Question: I'm trying to do a simple operation using assembler. 0.01+0.02 using manual input and program input. At the end of the program I predict the same correct result, but I have an inexact result.
You can manually change variable 'tmph' and 'tmpa' to make sure it is a problem(try 1 and 2 , 0.1 and 0.2, 0.01 and 0.02, etc)
the result is always strange.
I know that it is a simple operation, but why the result is differ slightly from what is expected? How do I fix this problem?
My program is as follows:
'''
model small
.stack 100h
.386
.data
STRING_TAB DB ' -----> $'
tmph dd 0.01
tmpa dd 0.02
.code
start:
mov ax, @data ;zanosim oblast' s dannymi
mov ds, ax ;v rabochuiu zonu DS
finit
;fstp st(1) ; Udaliaem st1
org 100h
mov ax,2
int 10H ;ustanovka videorezhima 80x25
call infloat ;enter 0.01
call infloat ;enter 0.02
fadd
call outfloat ;compare
lea dx,STRING_TAB
mov ah,09h
int 21h
fld tmph
fld tmpa
fadd
call outfloat ;compare
;i want to see 0.3 - 0.3
mov ah, 4ch ;peredaiom v ah kod preryvania dlia vykhoda iz programmy
int 21h ;preryvaenie
infloat proc near
push ax ;sokhranenie registra ax
push dx ;registra dx
push si ;registra si
;Formiruem stek, chtoby khranit' desiatku i eshchio kakuiu-nibud' tsifru.
push bp ;registra bp
mov bp, sp ;pomeshchaem v bp ukazatel' steka
push 10 ;zanosim v stek 10
push 0 ;zanosim v stek 0
xor si, si ; V SI khranitsia znak.
; Nachniom nakaplivat' chislo. Snachala eto nol'.
fldz
mov ah, 01h ;Vvodim pervyi simvol
int 21h ;cherez pervuiu funktsiiu 21go preryvaniia
cmp al, '-' ;sravnivaem vvedionnoe znachenie s simvolom "-"
jne short @if1 ;esli "-" to zapominaem, esli net to proveriaem sleduiushchie usloviia
inc si ;zapomiinaem minus v registre si
@if0:
mov ah, 01h ;Vvodim simvol
int 21h ;cherez pervuiu funktsiiu 21go preryvaniia
@if1:
cmp al, '.' ;Esli vvedena tochka, to
je short @if2 ;formiruem drobnuiu chast'
cmp al, 39h ;proveriaem
ja short @if5 ;chto vvodim chisla,
sub al, 30h ;i v sluchae esli vvodiatsia ne chisla,
jb short @if5 ;to perekhodim po metke zavershaiushchei vvod
;sokhranim eio vo vremennoi iacheike i dopishem
; k tekushchemu rezul'tatu sprava,
mov [bp - 4], al ;peremestim vvedionnoe chislo v pamiat'
fimul word ptr [bp - 2] ;domnozhim verkh steka na 10
fiadd word ptr [bp - 4] ;dobavim k verkhu steka vvedionnoe chislo
jmp short @if0 ;povtoriaem
@if2: ;metka vychisleniia drobnoi chasti
fld1 ;dobavliaiu v verkh steka edinitsu
@if3:
mov ah, 01h ;prinimaem
int 21h ;simvol
cmp al, 39h ;proveriaem
ja short @if4 ;chto vvodim chisla,
sub al, 30h ;i v sluchae esli vvodiatsia ne chisla,
jb short @if4 ; to perekhodim po metke zavershaiushchei vvod
mov [bp - 4], al ;inache sokhraniaem eio vo vremennoi iacheike,
fidiv word ptr [bp - 2] ;poluchaem ocherednuiu otritsatel'nuiu stepen' desiatki,
fld st(0) ;zapisyvaem eio v stek
fimul word ptr [bp - 4] ;pomnozhaem na vvedionnuiu tsifru, tem samym poluchaia eio na nuzhnom meste
faddp st(2), st ;i dobavliaem k rezul'tatu.
jmp short @if3 ;povtoriaem
@if4:
fstp st(0) ;na vershine steka polucheno vvedionnoe chislo.
@if5:
mov ah, 02h ;vyvod na ekran
mov dl, 0Dh ;perevod karetki
int 21h
test si, si ;proveriaem nalichie znaka
jz short @if6 ;esli flag ne nol'
fchs ;to meniaem v steke znak
@if6: leave
pop si ;vosstanavlivaem registr si
pop dx ;vosstanavlivaem registr dx
pop ax ;vosstanavlivaem registr ax
ret
infloat endp
outfloat proc near
push ax ;sokhraniaem registr akh
push cx ;registr cx
push dx ;registr dx
push bp ;registr bp
mov bp, sp ;pomeshchaem v bp ukazatel' steka
push 10 ;zanosim v stek 10
push 0 ;zanosim v stek 0
ftst ;Proveriaem chislo na znak, i esli ono otritsatel'noe
fstsw ax ;sokhraniaem flagi
sahf ;pomeshchaet znachenie registra ah v mladshii bait flagovogo registra.
jnc @of1 ;proveriaem otritsanie
mov ah, 02h ;vyvodim
mov dl, '-' ;minus
int 21h
fchs ;beriom modul' chisla
@of1:
fld1
fld st(1)
fprem ;Ostatok ot deleniia v vershine steka
fsub st(2), st ;vychitaem iz iskhodnogo chisla
fxch st(2) ;meniaem mestami
xor cx, cx ;obnulim cx dlia togo, chtoby schitat' kolichestvo tsifr do zapiatoi
;Podelim tseluiu chast' na desiat',
@of2:
fidiv word ptr [bp - 2] ;podelim na 10 vershinu
fxch st(1) ;pomeniaem mestami vershinu i 1i element
fld st(1) ;chislo 1 chislo drob'
fprem ;snova beriom ostatok ot vershiny
fsub st(2), st ;i ot posleduiushchego razriada ostavliaem tol'ko tseluiu chast'
fimul word ptr [bp - 2] ;domnozhim etot ostatok na 10
fistp word ptr [bp - 4] ;sokhranim tsifru vo vremennoi iacheike vershiny steka.te samuiu blizkuiu k tochke s levoi storony
;seichas v steke ostalos' v vershine 1 , 1-i tselaia chast' bez odnogo razriada stoiashchego blizhe k tochke, 2-i drob'
inc cx ;uvelichim schiotchik, chtoby znat' skol'ko vyvodim tsifr iz steka.
push word ptr [bp - 4] ;sokhraniaemsia
fxch st(1) ;meniaem mestami vershinu i pervyi element, chtoby zanovo proiti tsikl
ftst ;proveriaemsia na nol'
fstsw ax ;sokhraniaem flagi
sahf ;smotret' vyshe
jnz short @of2 ;Tak budem povtoriat', poka ot tseloi chasti ne ostanetsia nol'.
mov ah, 02h ;vyvedem tsifru
@of3: ;metka dlia vyvoda uzhe vsekh chisel do zapiatoi iz steka
pop dx ;Vytaskivaem ocherednuiu tsifru, perevodim eio v simvol i vyvodim.
add dl, 30h
int 21h
loop @of3 ;I tak, poka ne vyvedem vse tsifry rabotaet flag cx
;rabota s drobnoi chast'iu
fstp st(0)
fxch st(1) ;pomeniaem mestami
ftst ;proverim nalichie drobnoi chasti
fstsw ax
sahf
;jz short @of5 ; esli eio net to idiom na vykhod
mov ah, 02h
mov dl, '.' ; Esli ona vsio-taki nenulevaia, vyvedem tochku
int 21h
mov cx, ;maksimum 6tsifr posle zapiatoi
@of4:
fimul word ptr [bp - 2] ;Pomnozhim droobnuiu chast' na desiat' (raznitsa v tom, chto my umnozhaem na 10, a ne delim)
fxch st(1) ;ta zhe operatsiia kak i s tselymi
fld st(1) ;stavim v verkh domnozhennuiu na 10 drob'
fprem ; otdelim tseluiu chast'
fsub st(2), st ; ostavim ot domnozhennoi na 10drobi lish' drobnuiu chast'
fxch st(2) ;pomeniaem mestami verkh i vtoroi element
fistp word ptr [bp - 4] ; sokhranim poluchennuiu tsifru vo vremennoi iacheike, chtoby mozhno bylo potom s nei rabotat'
mov ah, 02h ; i srazu vyvedem.
mov dl, [bp - 4]
add dl, 30h
int 21h
fxch st(1) ;snova proveriaem na nalichie nulia v ostatke
ftst ;(sprashivaetsia zachem delat' dva raza,
fstsw ax ; potomu chto pri pervonachal'noi proverke drob' mozhet otsutstvovat' )
sahf
loopnz @of4 ;poka ne vyvedem 6 tsifr (registr CX)
@of5:
fstp st(0) ;ochishchaem ostatki steka
fstp st(0)
leave
pop dx ;vosstanavlivaem vse registry
pop cx
pop ax
ret
outfloat endp
end start
'''
This is the result of running my program:
[
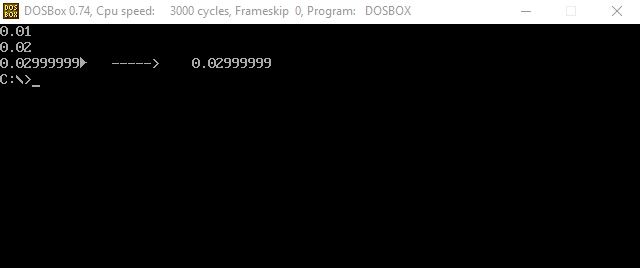
Answer: floating points are stored as 1.x * 2^y
so to store a value, it has to be a sum of 1/2 , 1/4 , 1/8 etc.
while 0.75 isn't any problem, 0.75 = 1/2 + 1/4 = (binary) 1.1 x 2^(-1))
neither 0,1 nor 0,2 can be represented that way
(it's the same problem as if you try do represent 1/3 or 1/7 in decimal)